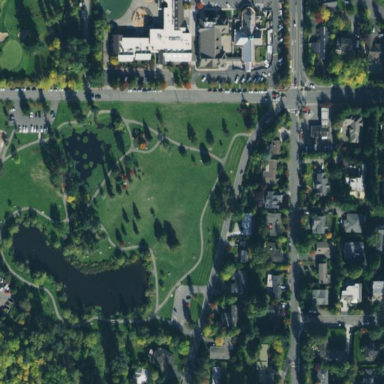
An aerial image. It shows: Dog park for leisure land.